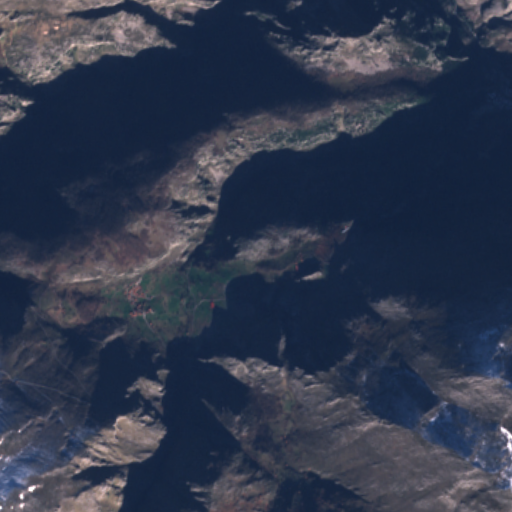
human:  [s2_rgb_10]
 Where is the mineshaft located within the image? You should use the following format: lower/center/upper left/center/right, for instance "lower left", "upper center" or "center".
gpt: The mineshaft is located in the upper left of the image.
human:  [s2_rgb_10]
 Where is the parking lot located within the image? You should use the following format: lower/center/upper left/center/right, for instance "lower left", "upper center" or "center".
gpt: The parking lot is located in the center left of the image.
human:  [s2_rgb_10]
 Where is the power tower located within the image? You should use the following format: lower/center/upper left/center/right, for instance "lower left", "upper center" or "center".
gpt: The power tower is located in the upper of the image.
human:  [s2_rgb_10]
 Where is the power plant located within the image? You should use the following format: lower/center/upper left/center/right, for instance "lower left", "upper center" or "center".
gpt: There is no power plant in the image.